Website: bh-photo
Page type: billing-address
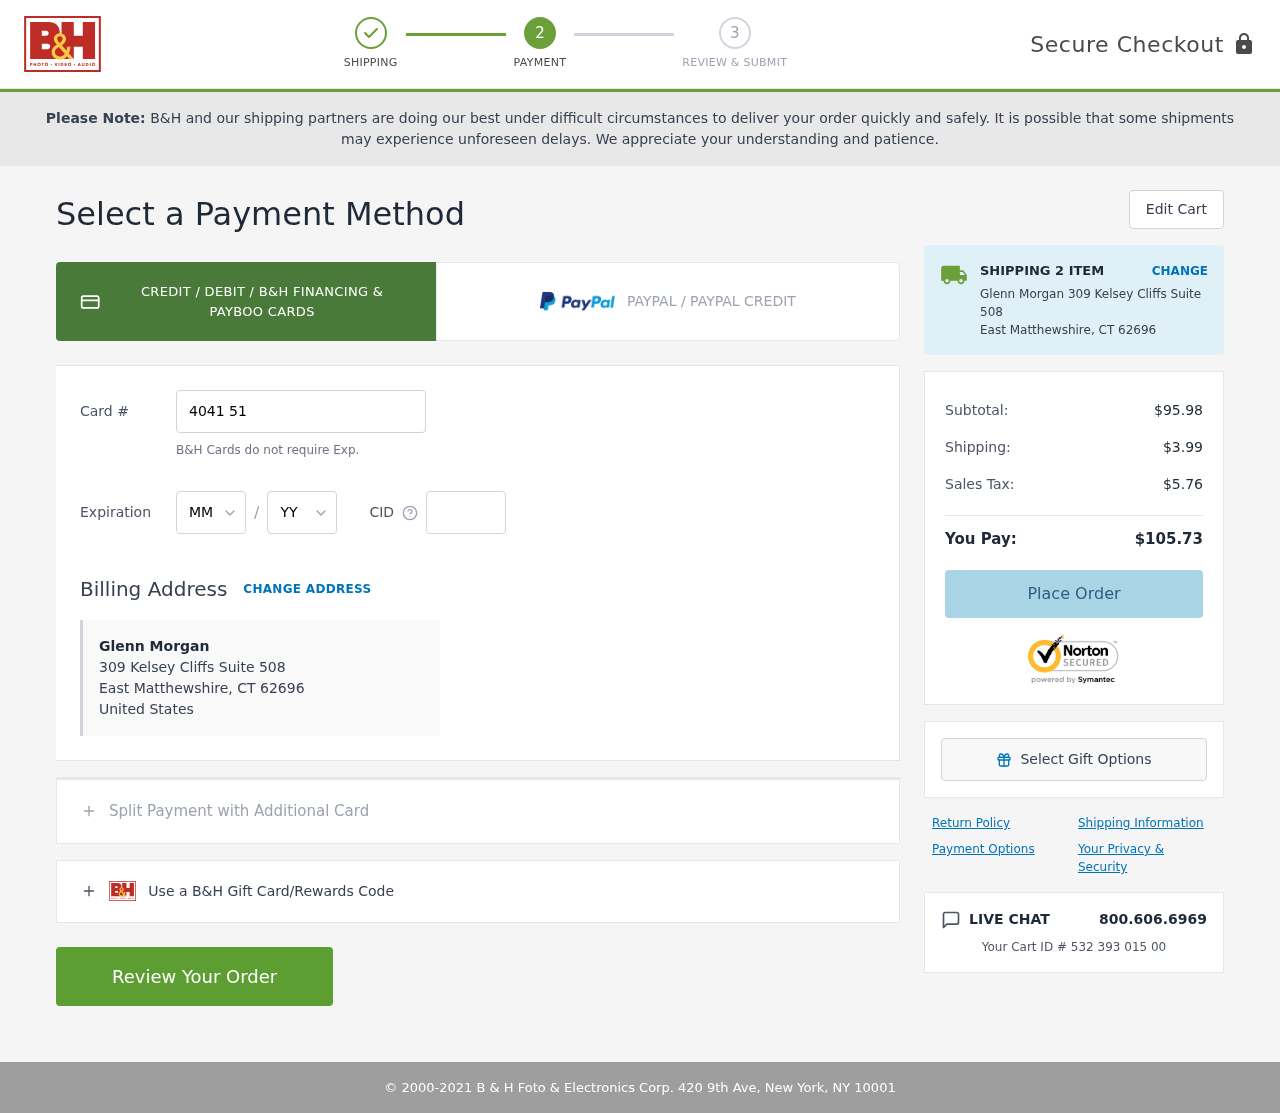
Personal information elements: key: PII_CARD_CVV
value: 533
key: PII_CARD_EXPIRY_MONTH
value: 02
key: PII_CARD_EXPIRY_YEAR
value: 28
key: PII_CARD_NUMBER
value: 4041 5174 0504 8295
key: PII_CITY
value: East Matthewshire
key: PII_COUNTRY
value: United States
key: PII_FULLNAME
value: Glenn Morgan
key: PII_POSTCODE
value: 62696
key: PII_STATE_ABBR
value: CT
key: PII_STREET
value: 309 Kelsey Cliffs Suite 508
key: PII_FULLNAME2
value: Glenn Morgan
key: PII_STREET2
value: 309 Kelsey Cliffs Suite 508
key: PII_CITY_STATE_ZIP2
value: East Matthewshire, CT
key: PII_POSTCODE2
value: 62696
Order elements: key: ORDER_NUM_ITEMS
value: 2
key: ORDER_SUBTOTAL
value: $95.98
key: ORDER_SHIPPING_COST
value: $3.99
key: ORDER_TAX
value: $5.76
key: ORDER_TOTAL
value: $105.73
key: ORDER_ID
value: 532 393 015 00